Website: crate-barrel
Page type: payment
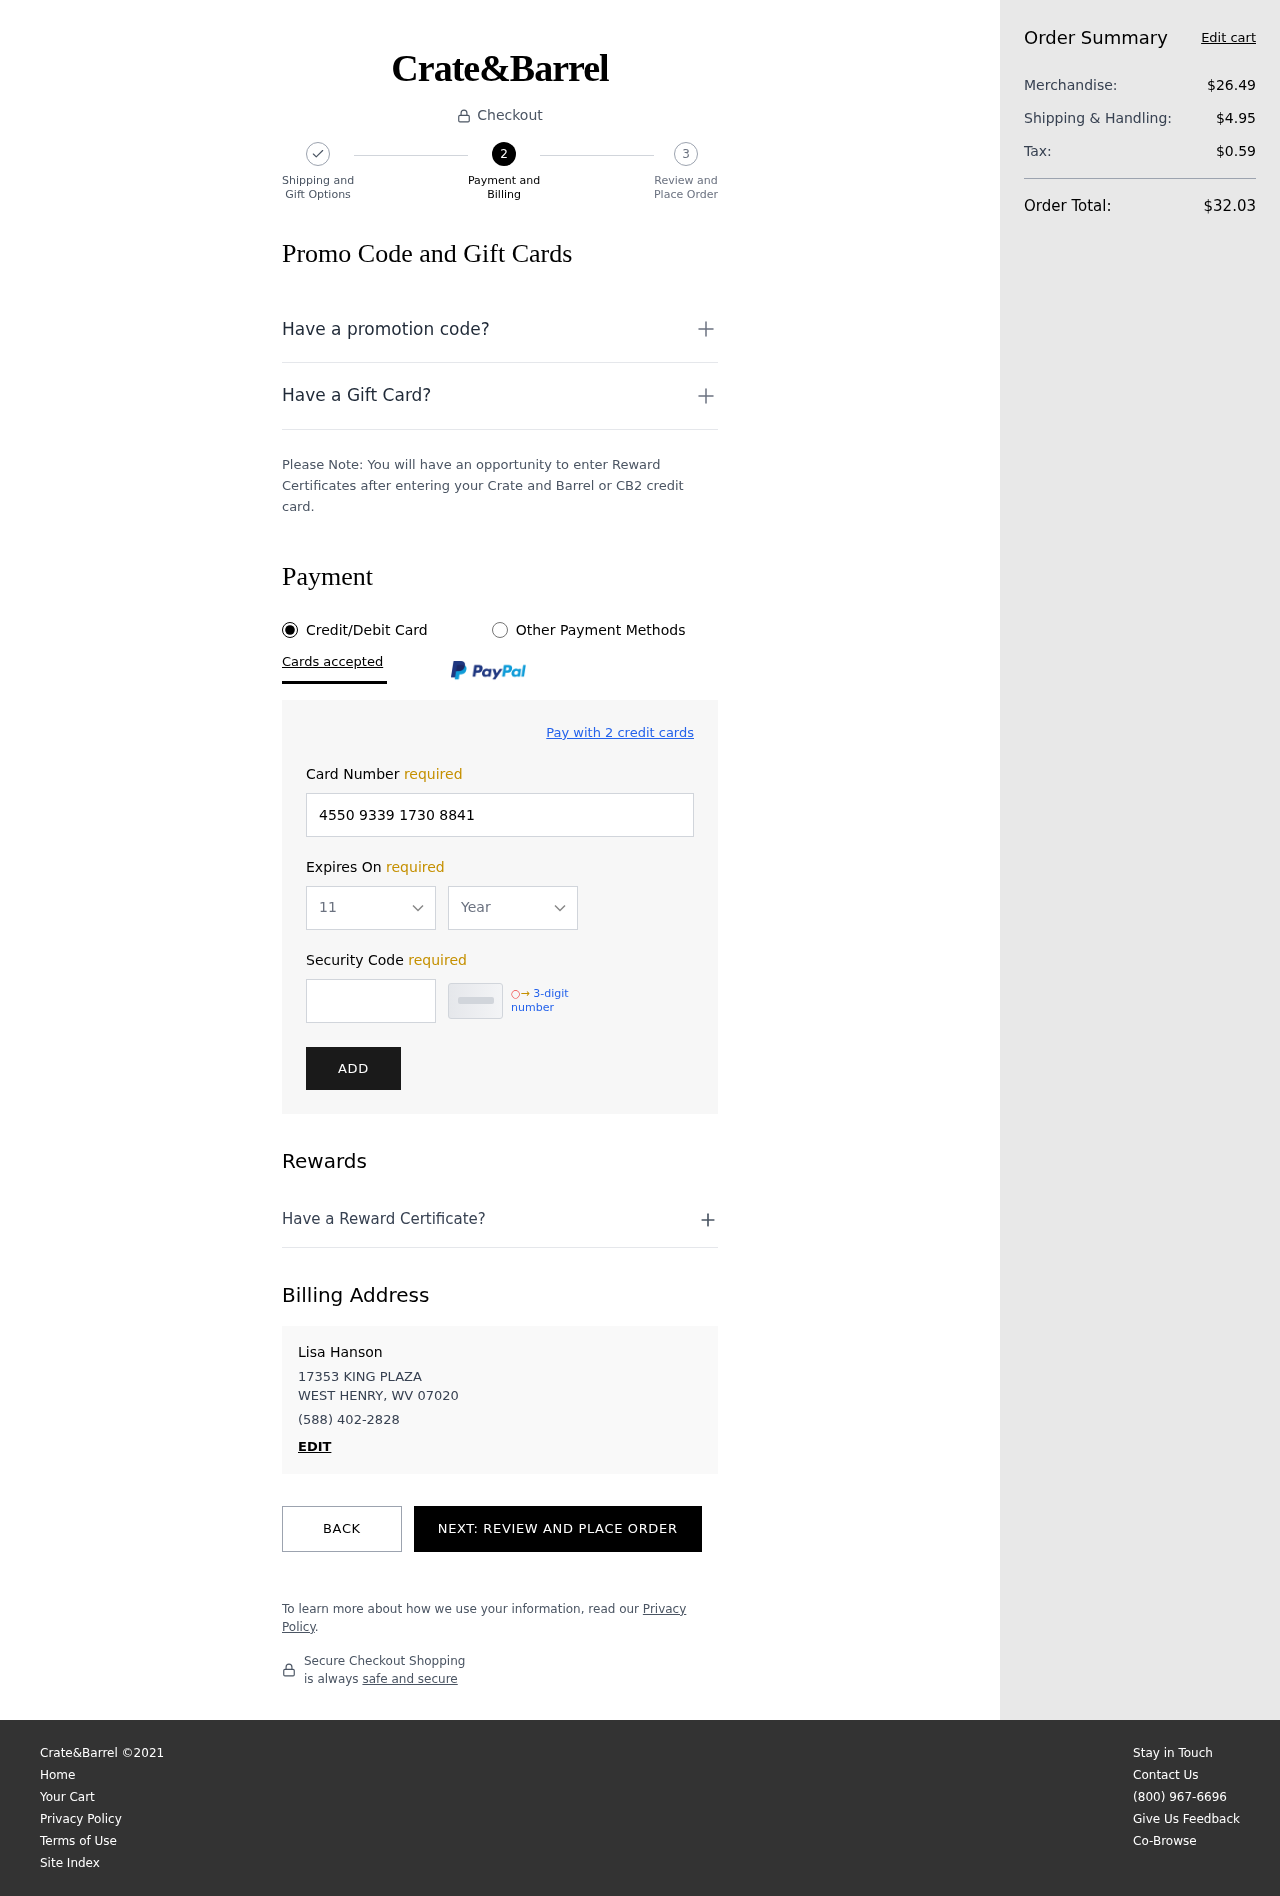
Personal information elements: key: PII_CARD_EXPIRY_MONTH
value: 11
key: PII_CARD_EXPIRY_YEAR
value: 27
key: PII_CITY_STATE_ZIP
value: WEST HENRY, WV 07020
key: PII_FULLNAME
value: Lisa Hanson
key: PII_PHONE
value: (588) 402-2828
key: PII_STREET
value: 17353 KING PLAZA
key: PII_CARD_NUMBER
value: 4550 9339 1730 8841
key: PII_CARD_CVV
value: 667
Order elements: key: ORDER_SUBTOTAL
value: $26.49
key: ORDER_SHIPPING_COST
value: $4.95
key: ORDER_TAX
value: $0.59
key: ORDER_TOTAL
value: $32.03